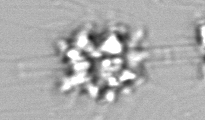
Label: Leptocylindrus_mediterraneus